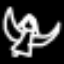
Label: angel